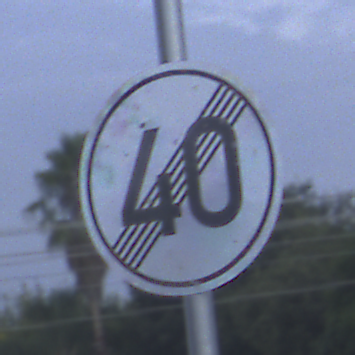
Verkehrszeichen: EndeGeschwindigkeit40
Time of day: SunriseSunset
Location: Outdoor (Suburban)
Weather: PartlyCloudy
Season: NotSpecified
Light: Natural